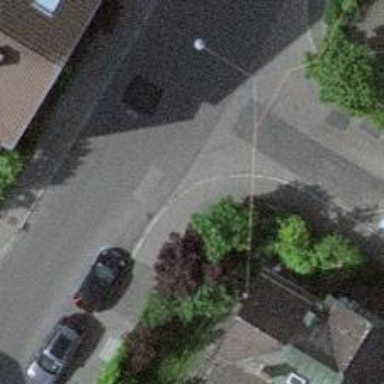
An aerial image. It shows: Asphalt footway with unmarked crossing.